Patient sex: F
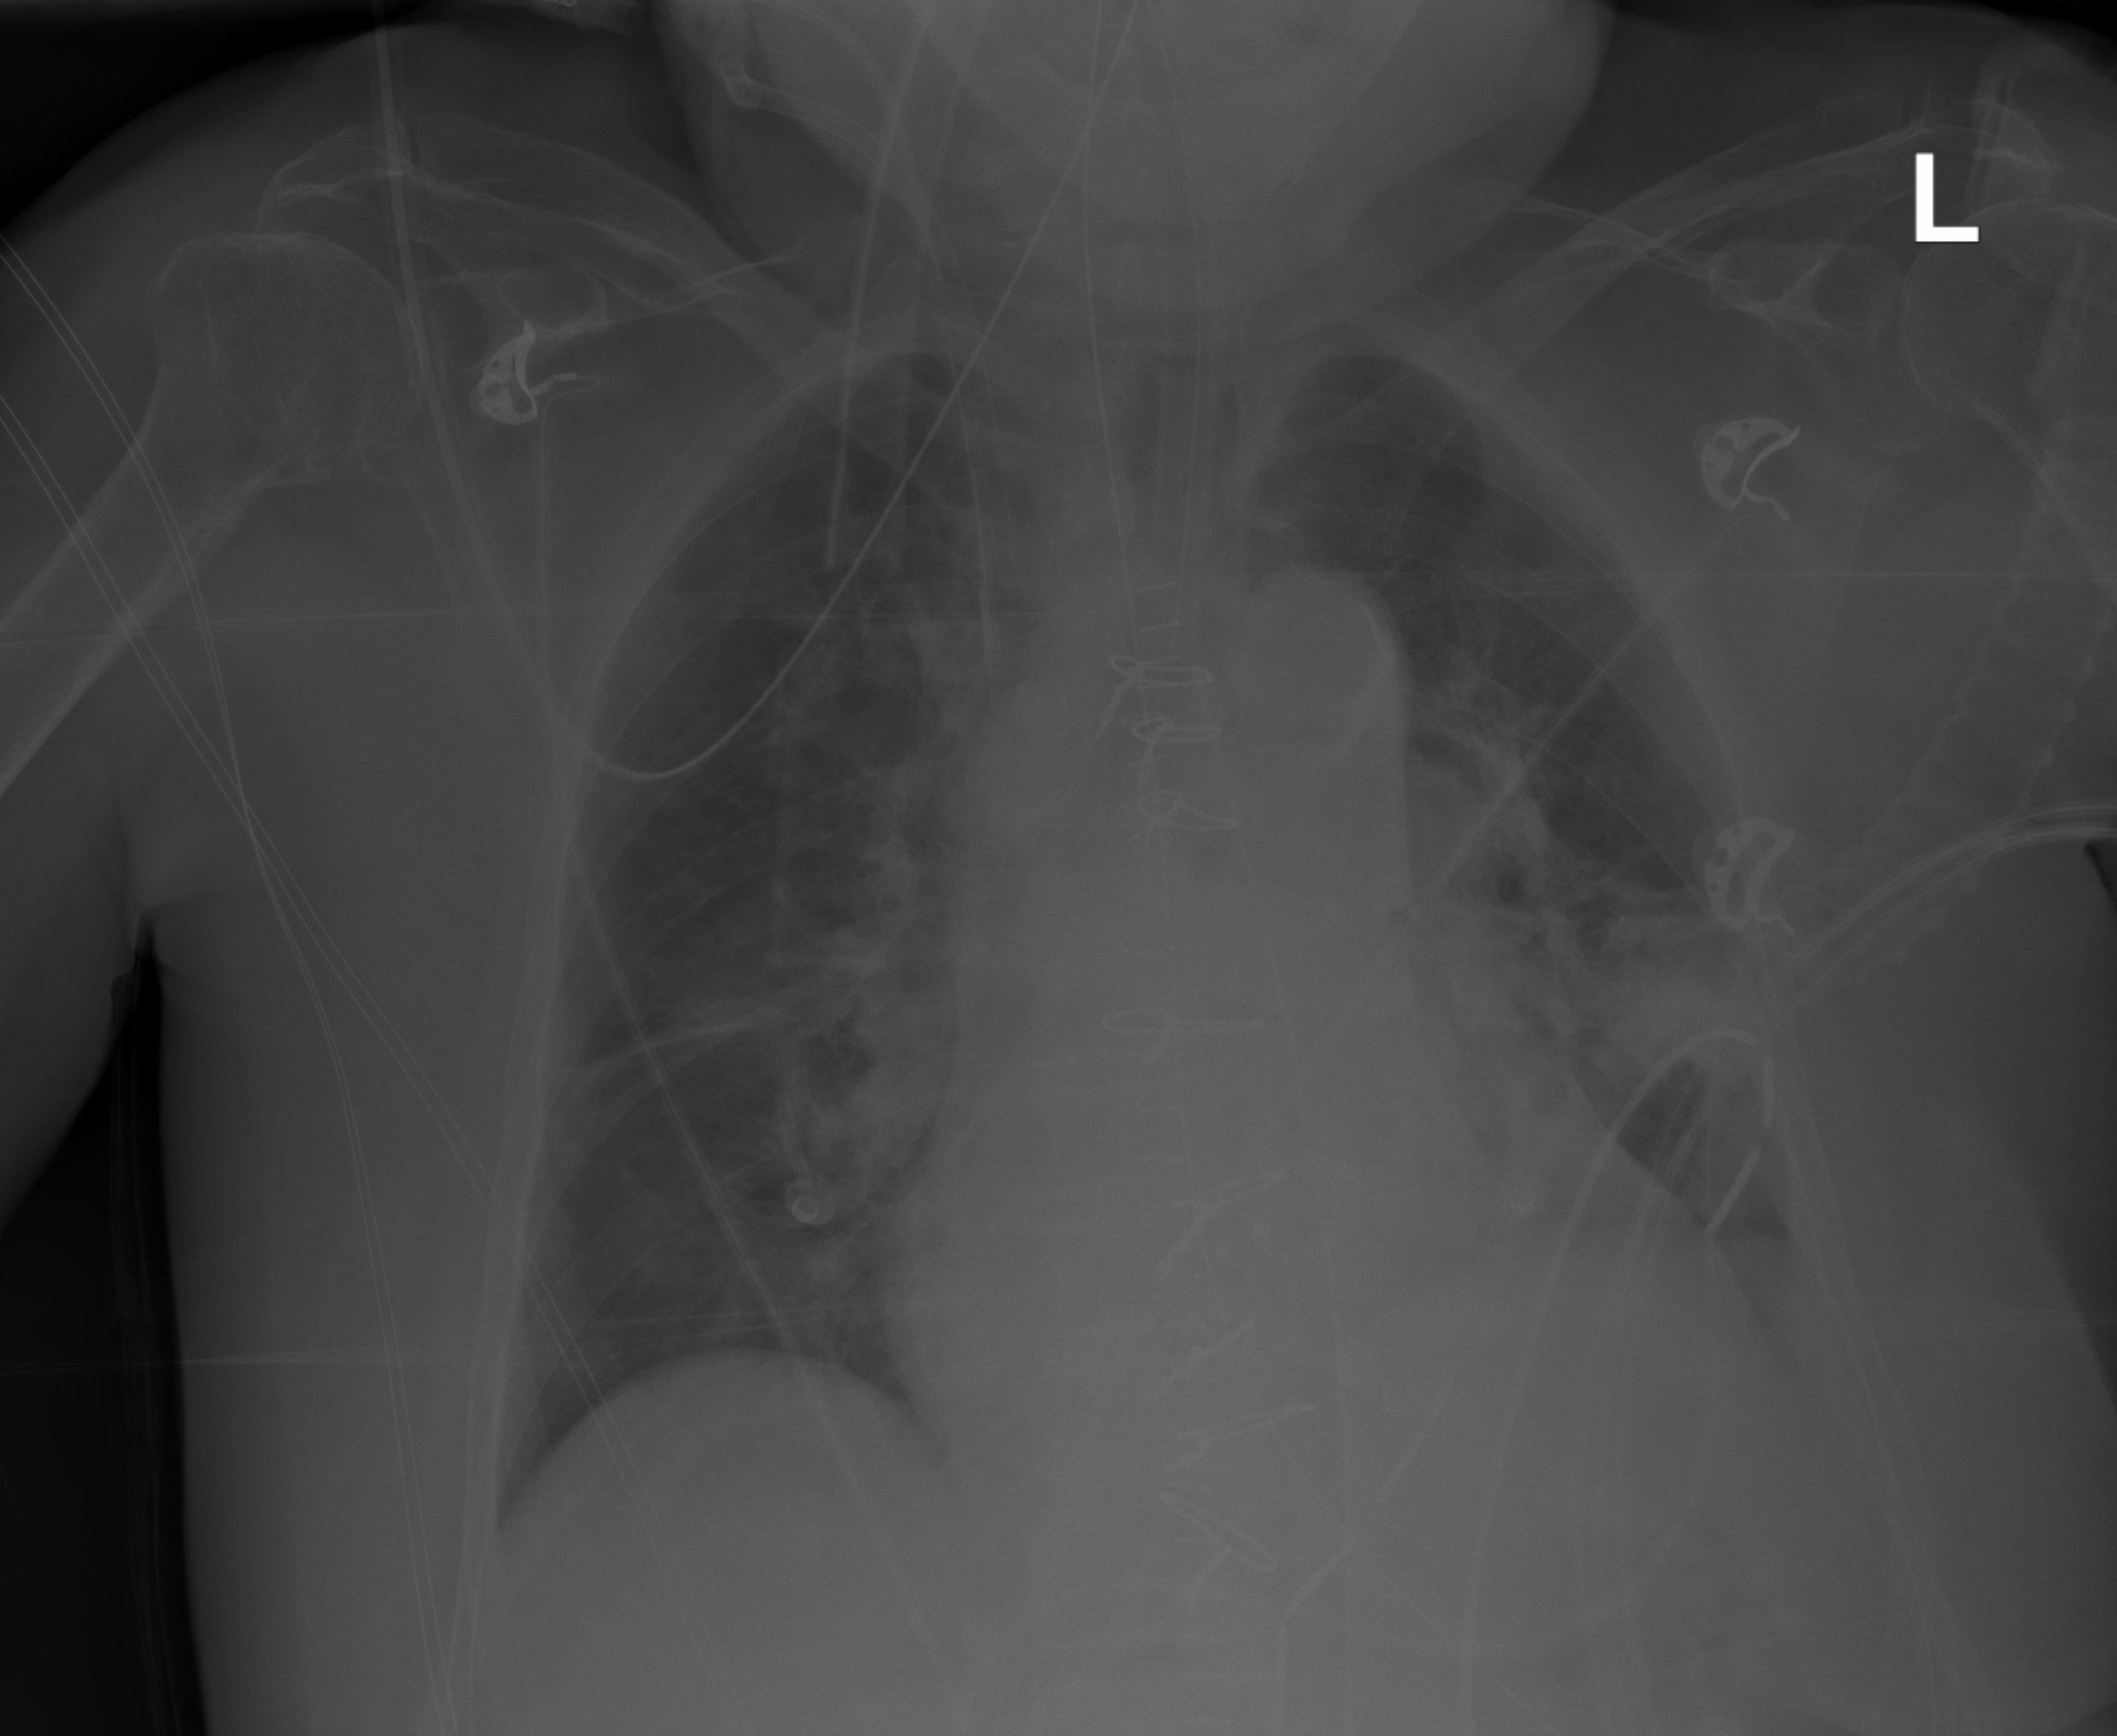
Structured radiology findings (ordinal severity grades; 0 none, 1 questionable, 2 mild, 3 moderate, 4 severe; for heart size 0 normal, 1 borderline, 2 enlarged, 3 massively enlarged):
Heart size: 1
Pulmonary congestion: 2
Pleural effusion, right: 0
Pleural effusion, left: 0
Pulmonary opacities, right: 0
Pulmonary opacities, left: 0
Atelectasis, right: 0
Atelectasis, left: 3